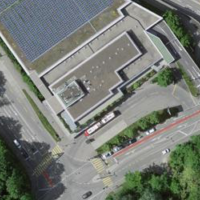
EUNIS habitat code: 57
Species observed at this site:
Tettigonia viridissima
Columba livia
Chorthippus brunneus
Chorthippus biguttulus